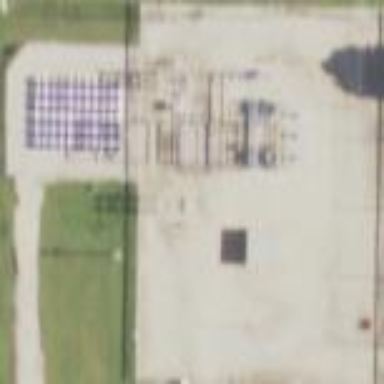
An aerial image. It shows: Power substation.